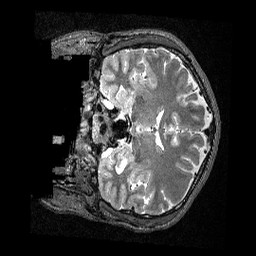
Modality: T2w
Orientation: coronal
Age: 31
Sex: male
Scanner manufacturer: siemens
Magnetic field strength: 3 T
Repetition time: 3.2 s
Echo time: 0.479 s